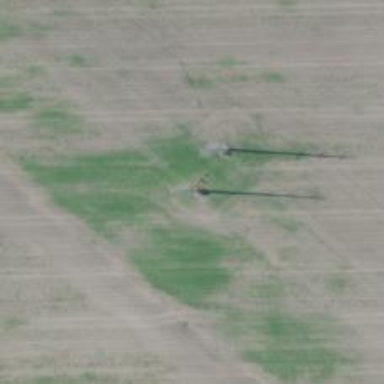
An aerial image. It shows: Power tower.